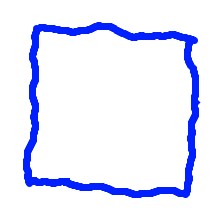
Shape: square